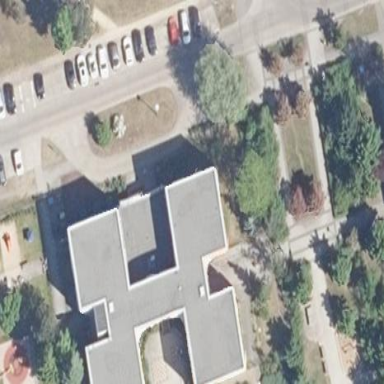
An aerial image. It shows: Kindergarten.